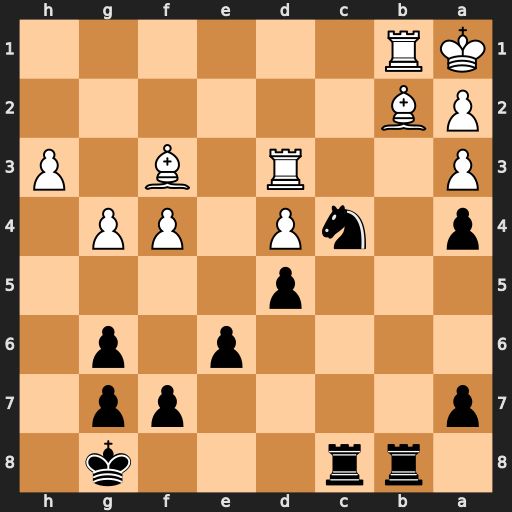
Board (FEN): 1rr3k1/p4pp1/4p1p1/3p4/p1nP1PP1/P2R1B1P/PB6/KR6
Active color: b
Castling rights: -
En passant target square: -
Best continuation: Nxb2 Rd2 Nc4 Rxb8 Rxb8